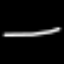
Label: line